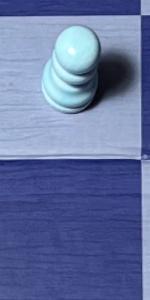
Label: Empty